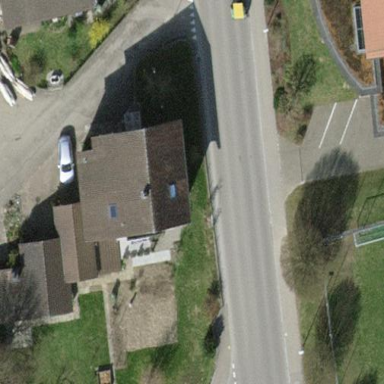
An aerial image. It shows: Detached building with gabled roof.